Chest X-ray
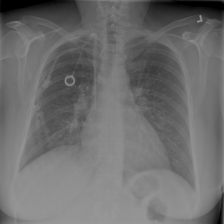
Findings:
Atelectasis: negative
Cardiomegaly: negative
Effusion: negative
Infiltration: negative
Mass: negative
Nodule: negative
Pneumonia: negative
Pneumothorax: negative
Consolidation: negative
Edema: negative
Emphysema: negative
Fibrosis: negative
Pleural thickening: negative
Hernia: negative